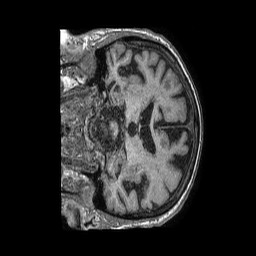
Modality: T1w
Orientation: coronal
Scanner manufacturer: philips
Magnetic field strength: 1.5 T
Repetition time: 0.007657 s
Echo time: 0.003484 s